Interaction volume radius: 5 \u00c5
Interaction volume height: 10 \u00c5
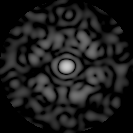
Disorder parameter: 0.8298